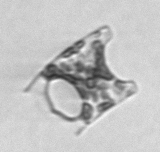
Label: Eucampia